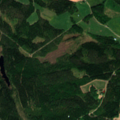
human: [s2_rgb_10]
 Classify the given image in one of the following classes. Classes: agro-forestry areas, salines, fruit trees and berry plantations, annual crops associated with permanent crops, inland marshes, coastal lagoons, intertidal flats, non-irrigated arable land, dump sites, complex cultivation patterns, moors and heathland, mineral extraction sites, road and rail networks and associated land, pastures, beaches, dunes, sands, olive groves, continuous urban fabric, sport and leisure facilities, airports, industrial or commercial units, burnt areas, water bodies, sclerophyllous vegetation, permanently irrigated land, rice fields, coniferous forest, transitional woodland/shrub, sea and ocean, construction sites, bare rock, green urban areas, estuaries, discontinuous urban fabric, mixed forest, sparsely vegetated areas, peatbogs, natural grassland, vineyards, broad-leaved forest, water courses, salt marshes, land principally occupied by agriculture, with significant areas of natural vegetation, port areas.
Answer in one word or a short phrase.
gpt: land principally occupied by agriculture, with significant areas of natural vegetation, broad-leaved forest, coniferous forest, mixed forest